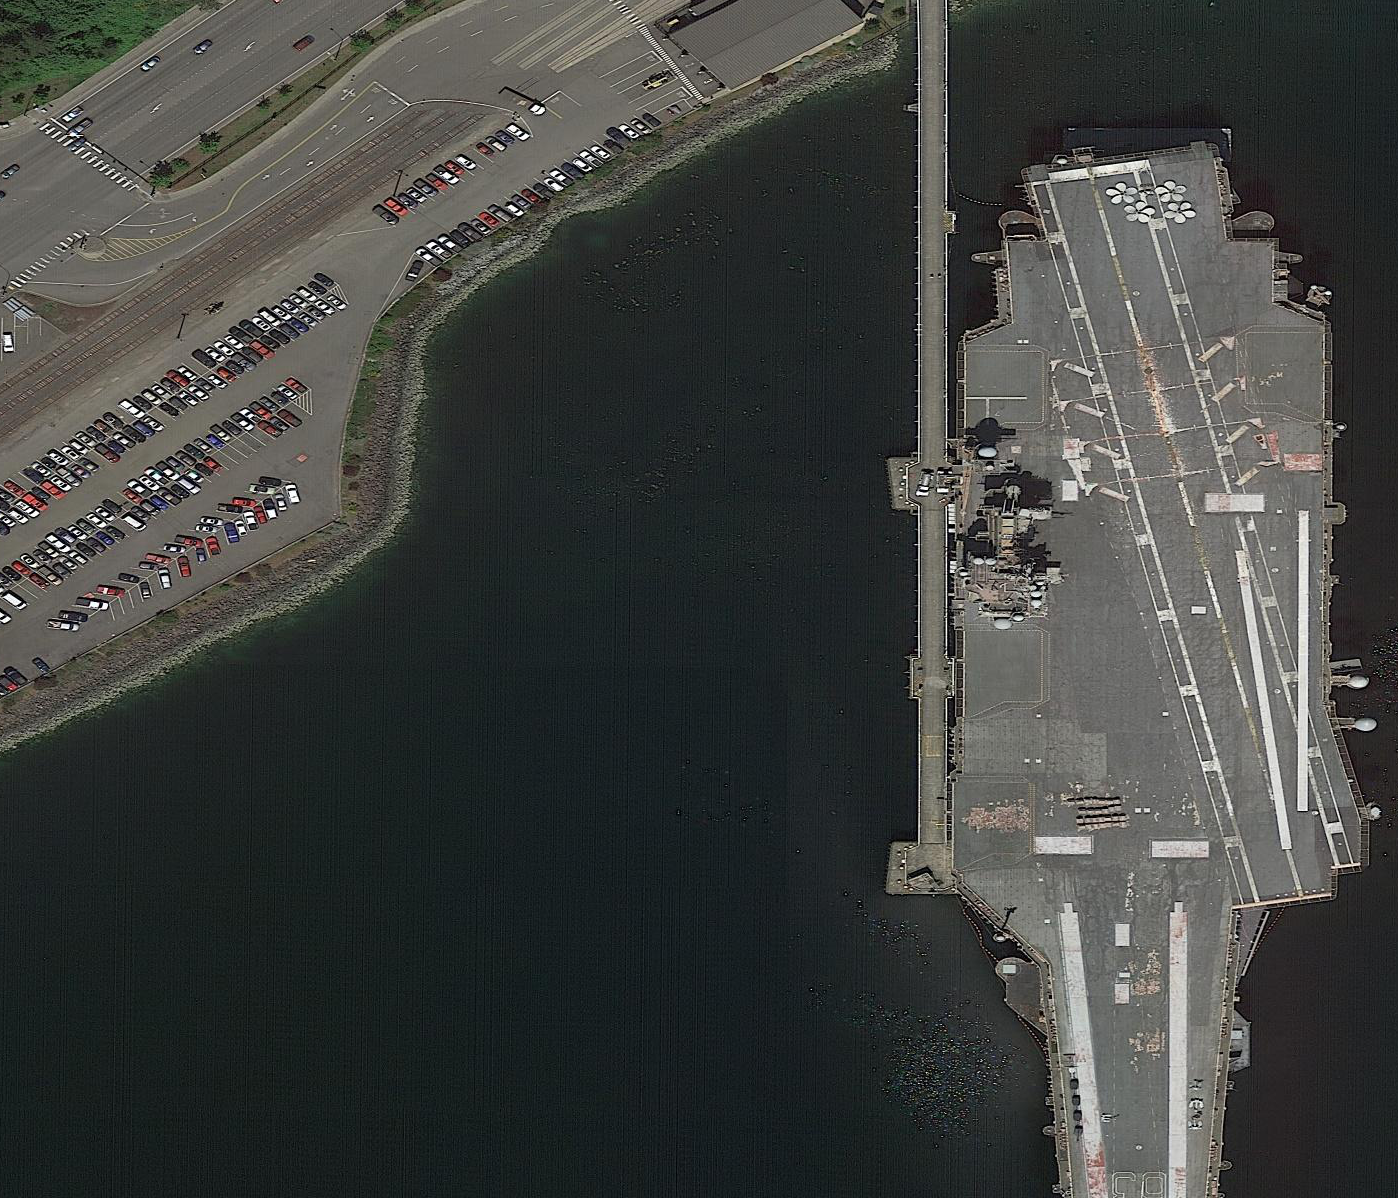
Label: aircraft_carrier